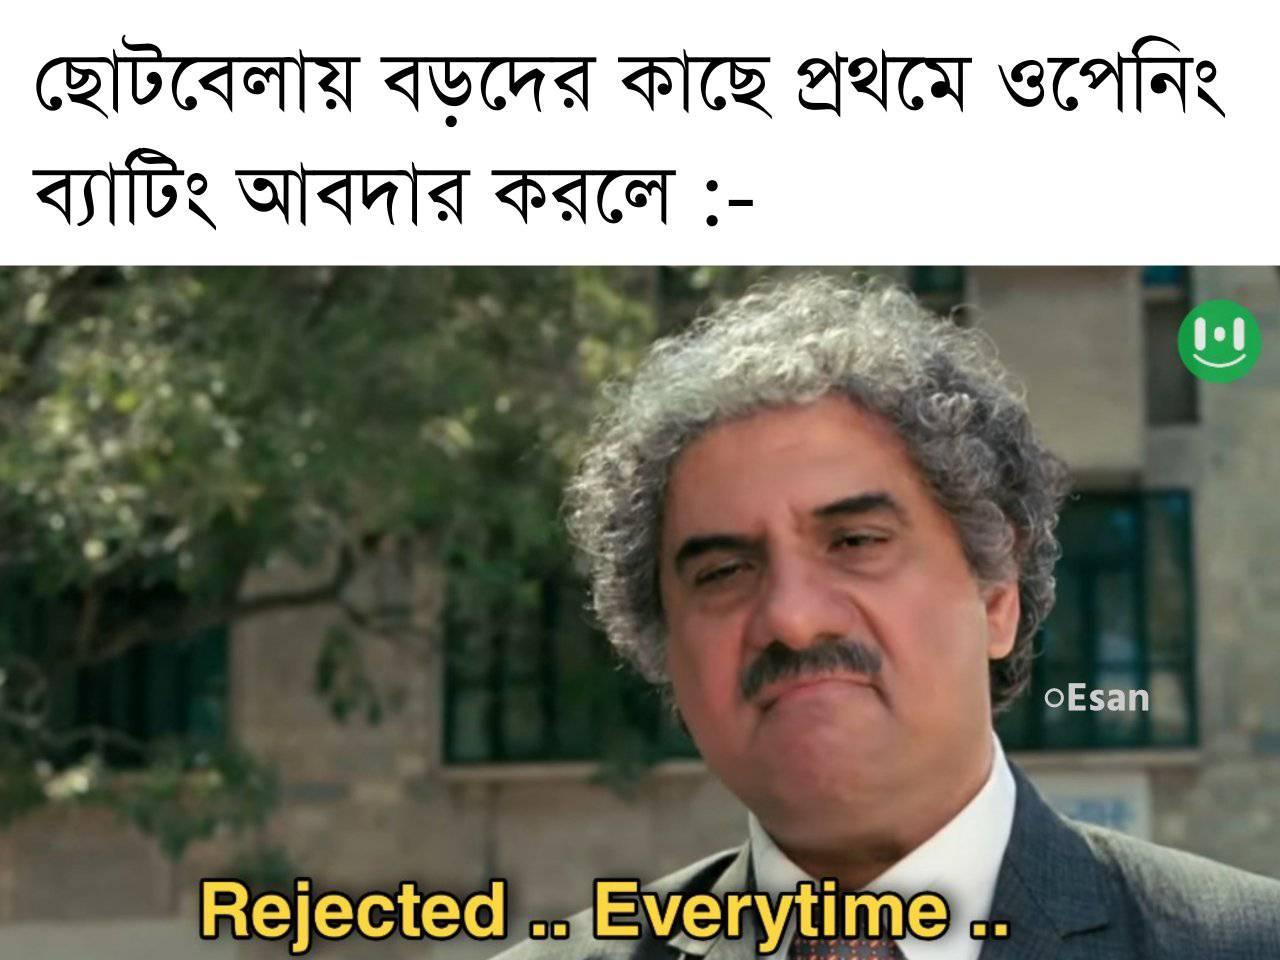
Caption: ছোটবেলায় বড়দের কাছে প্রথমে ওপেনিং ব্যাটিং আবদার করলে  :-     Rejected .... Everytime ...
Label: non-hate